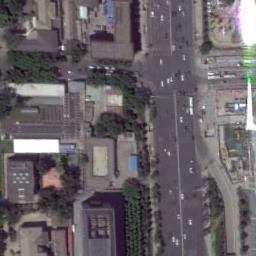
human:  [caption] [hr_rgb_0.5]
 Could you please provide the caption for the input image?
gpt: There is a white building beside the intersection .

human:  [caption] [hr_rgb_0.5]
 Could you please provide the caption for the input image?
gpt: There are many moving and waiting vehicles on the road at the intersection, Many buildings and some trees around the intersection .

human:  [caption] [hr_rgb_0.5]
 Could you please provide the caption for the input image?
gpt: An intersection with dense traffic located in a dense commercial area .

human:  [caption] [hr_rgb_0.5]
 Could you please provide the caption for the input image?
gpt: There are many buildings of different shapes and sizes beside the intersection .

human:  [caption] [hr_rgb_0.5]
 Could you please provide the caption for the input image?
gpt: There are some buildings beside the intersection .